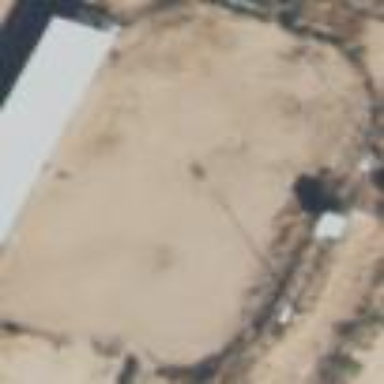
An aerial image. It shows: Equestrian pitch for leisure land activities.